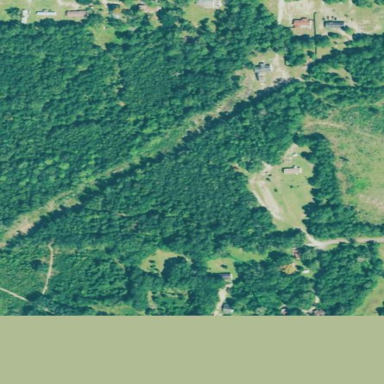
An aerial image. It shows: Mixed woodland area with various types of leaves.